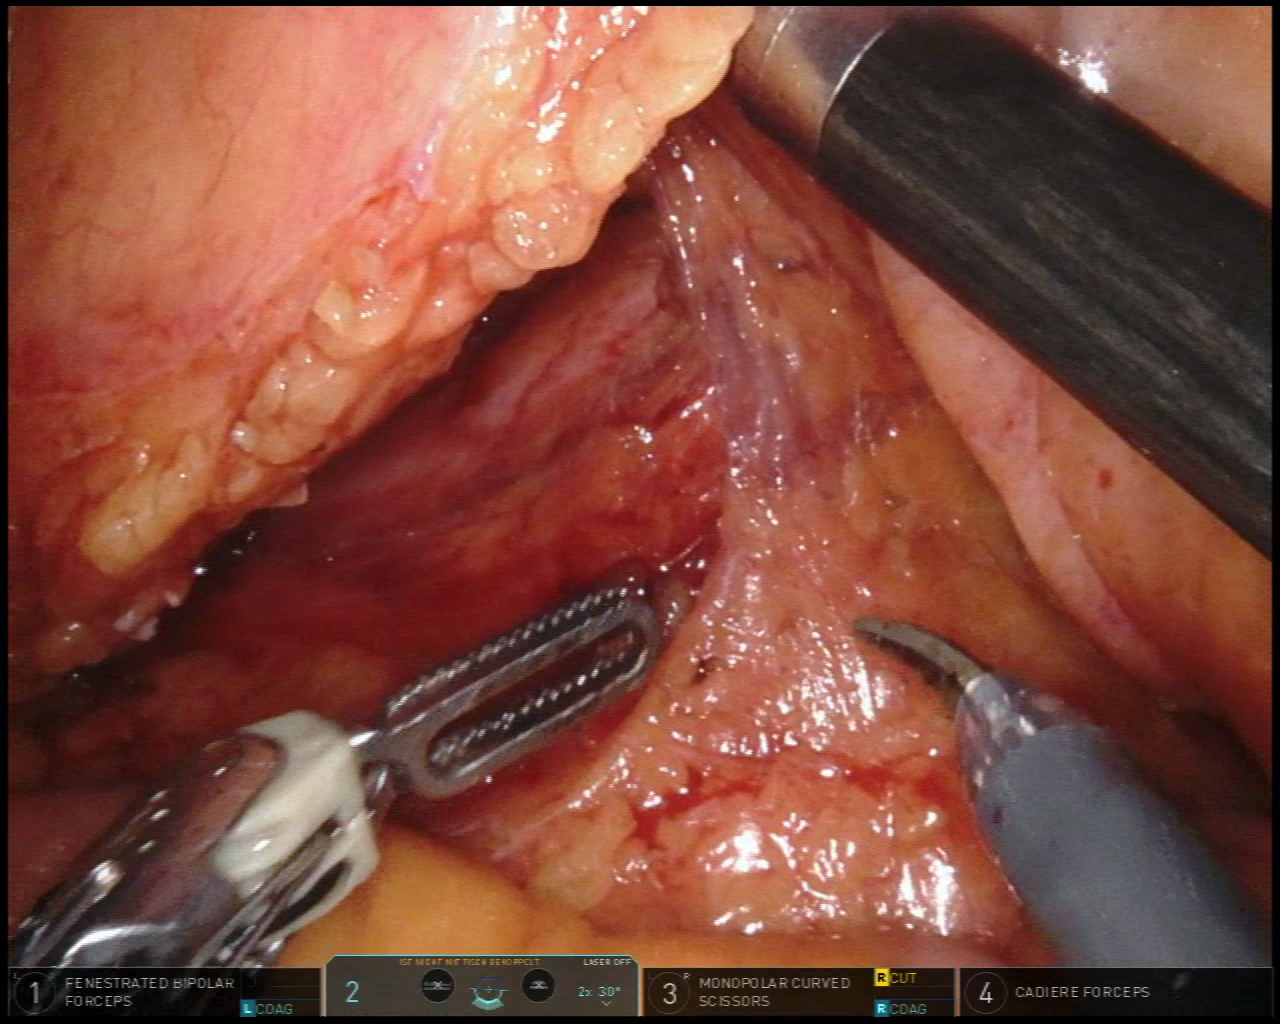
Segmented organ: ureter
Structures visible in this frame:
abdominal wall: no
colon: no
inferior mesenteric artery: no
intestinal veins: no
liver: no
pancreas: no
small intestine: yes
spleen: no
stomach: no
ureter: yes
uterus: no
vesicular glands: no